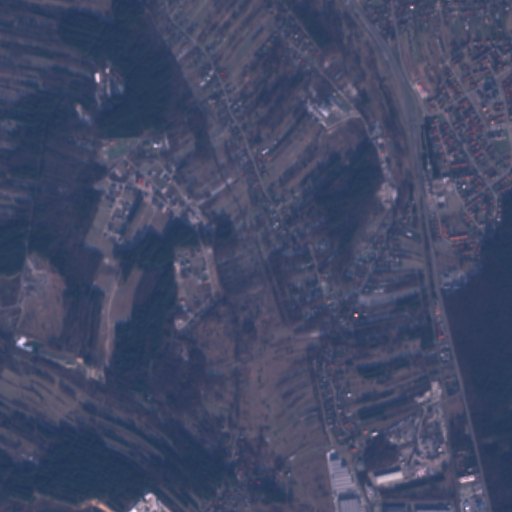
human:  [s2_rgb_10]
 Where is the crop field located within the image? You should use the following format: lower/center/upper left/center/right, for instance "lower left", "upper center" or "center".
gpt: The crop field is located in the upper of the image.
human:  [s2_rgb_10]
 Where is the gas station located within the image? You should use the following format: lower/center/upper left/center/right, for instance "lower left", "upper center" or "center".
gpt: The gas station is located in the center right of the image.
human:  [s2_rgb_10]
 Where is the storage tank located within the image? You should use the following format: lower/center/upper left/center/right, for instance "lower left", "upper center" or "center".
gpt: The storage tank is located in the lower right of the image.
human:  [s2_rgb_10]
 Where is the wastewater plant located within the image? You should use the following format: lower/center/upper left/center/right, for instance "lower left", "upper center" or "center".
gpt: The wastewater plant is located in the upper right of the image.
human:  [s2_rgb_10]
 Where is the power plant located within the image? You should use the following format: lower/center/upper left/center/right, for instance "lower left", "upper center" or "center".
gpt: There is no power plant in the image.